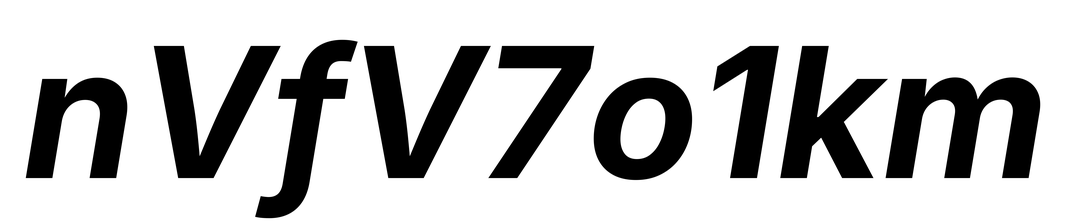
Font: Inter-Italic_Bold_Italic